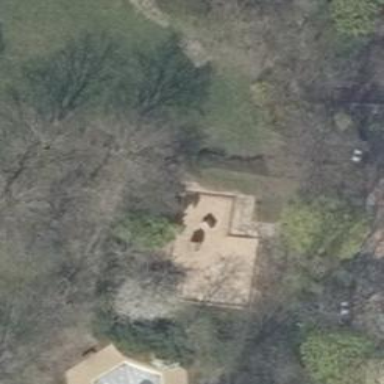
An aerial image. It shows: Playground with playhouse.